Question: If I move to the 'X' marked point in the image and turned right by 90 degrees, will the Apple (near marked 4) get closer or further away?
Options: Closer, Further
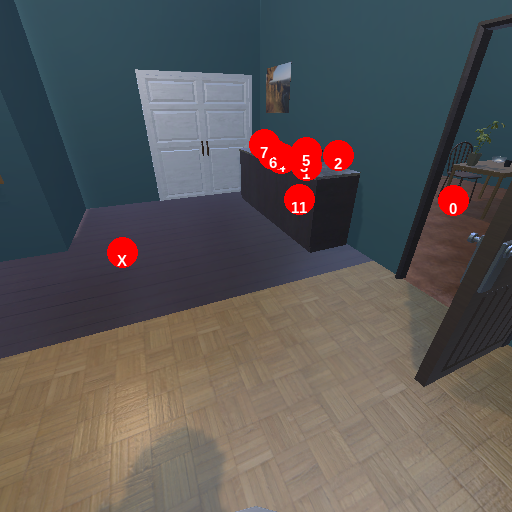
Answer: Closer